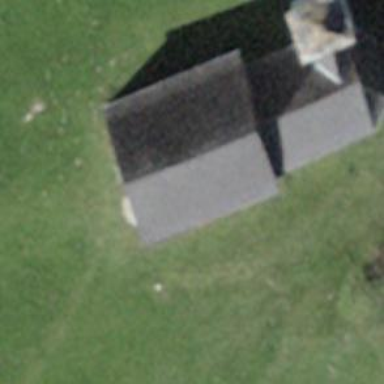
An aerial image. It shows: Church which is place of worship.